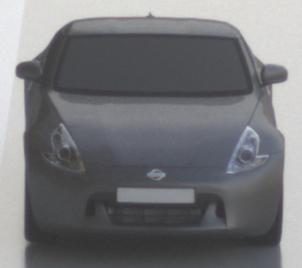
Make: Nissan
Model: 370Z Coupé
Detailed model: 370Z (Z34) Coupé
Model produced from: 2009/12
Model produced until: 2013/03
Doors: 3
Color: gray
Road condition: wet road
Daytime: morning or afternoon
Contrast: medium contrast